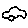
Label: car